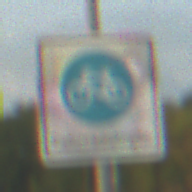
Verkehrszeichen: BeginnFahrradstrasse
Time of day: SunriseSunset
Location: Outdoor (Suburban)
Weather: PartlyCloudy
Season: NotSpecified
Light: Natural